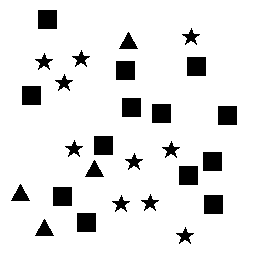
Squares: 13
Triangles: 4
Stars: 10
Total shapes: 27